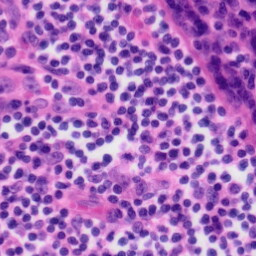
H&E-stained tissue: Tonsil